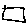
Label: square